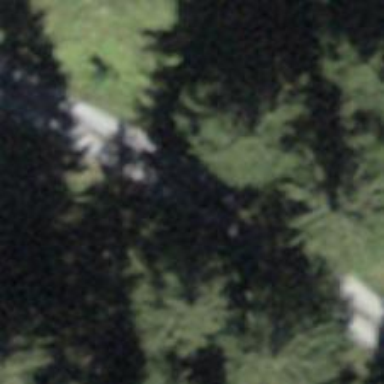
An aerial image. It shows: Well-maintained track road of grade 1.